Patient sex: F
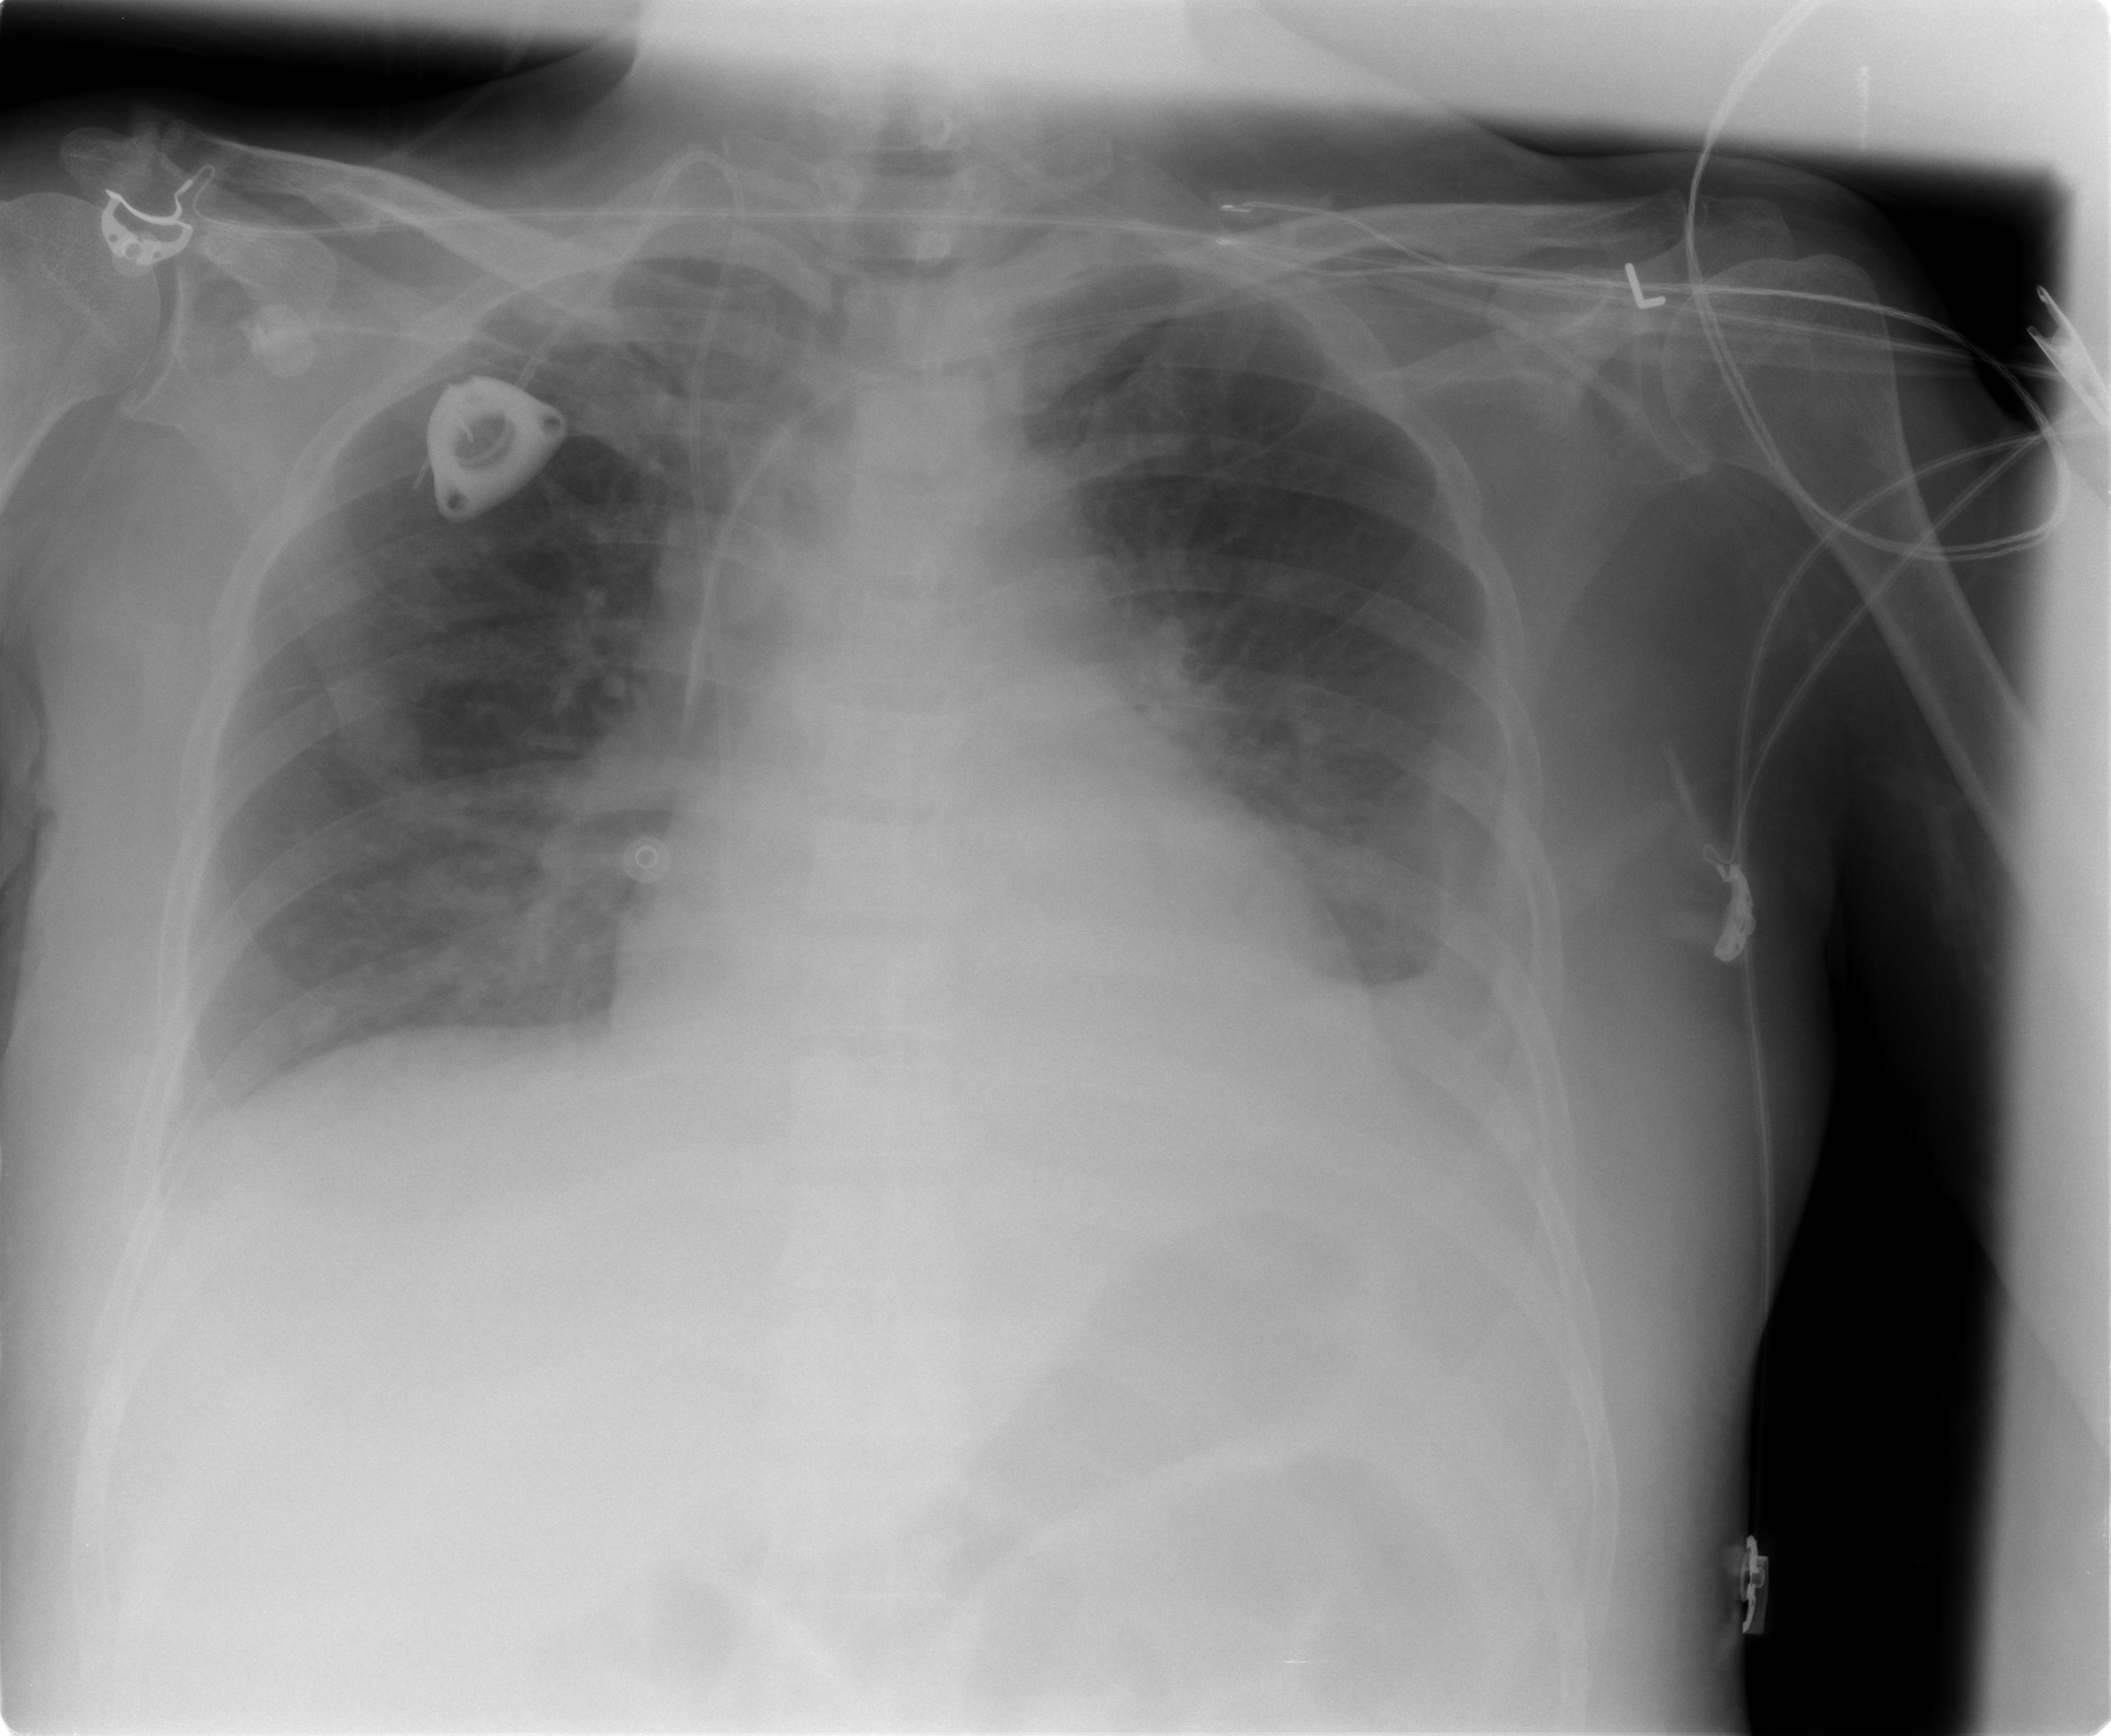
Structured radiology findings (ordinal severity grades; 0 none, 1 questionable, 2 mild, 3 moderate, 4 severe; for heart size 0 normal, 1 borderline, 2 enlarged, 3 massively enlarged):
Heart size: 1
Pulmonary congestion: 2
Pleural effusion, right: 0
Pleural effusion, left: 2
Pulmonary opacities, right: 0
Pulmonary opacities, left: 0
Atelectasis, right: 0
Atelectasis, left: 0